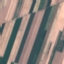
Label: AnnualCrop